Field crop: tomato
Growth stage: 2
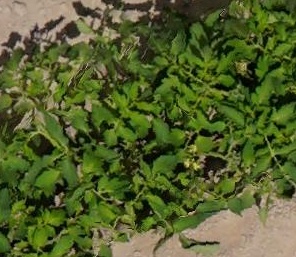
Species: tomato